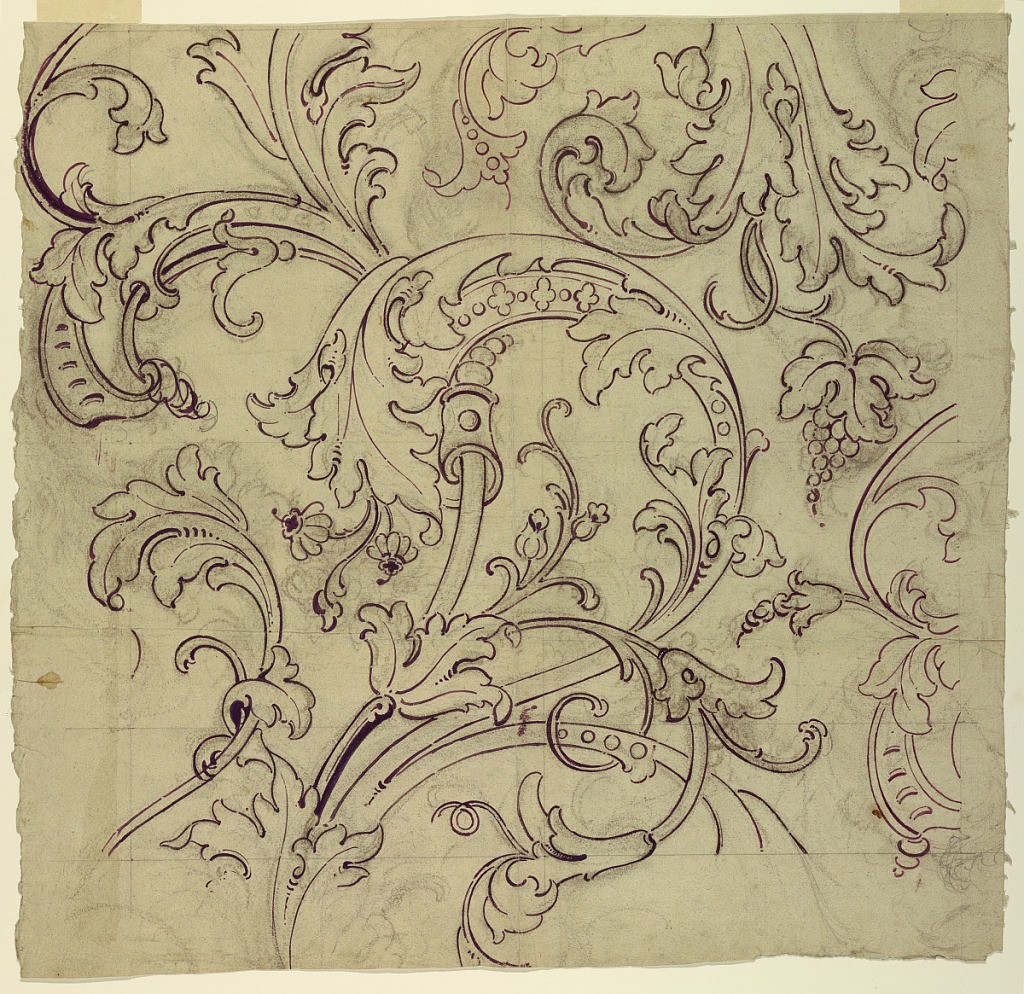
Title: Design for Wallpaper or Textile
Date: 1820–1850
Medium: Graphite, blotted crayon, brush and purple watercolor on paper
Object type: Drawing
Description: Recto: rising, undulated leaf stem with blossoms and buds, a bunch of  grapes and scrolls. Verso: Vertically, top right unfinished: a motif with interlacement bands. Bottom: not quite finished. Shown are a calyx, alternatively standing and hanging leaves connected by a rinceau, scrolls and a band.